Question: This is weird. I have an extension that is not available through the webstore because it's marked as private and is still pending review. However, I see the weekly users count increasing.

When the counter was at 1, I thought it was somehow tracking my own usage of the .crx extension because the manifest contains the public key. But now it's at 10?
Is there some kind of accidental public link to pending extensions that I don't know about?
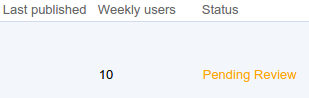
Answer: When you published your item as private that means only the trusted testers you set could see and install your extension. Besides that, the team in Google which handles the manual review and marked your item as Pending Review (maybe due some policy violation) could see and install your extension ether (probably for testing). Those status data would be counted as well probably. To my best knowledge, there's no kind of accidental public link to pending extensions like you said.